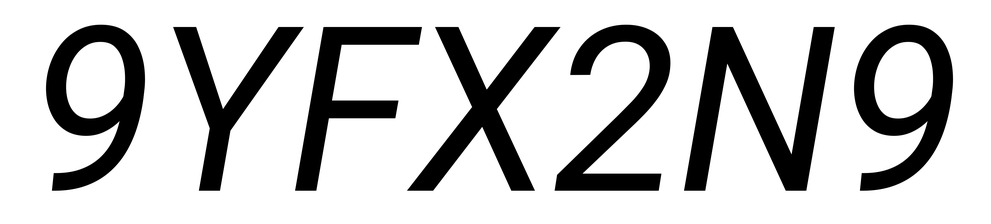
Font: Roboto-Italic_Italic